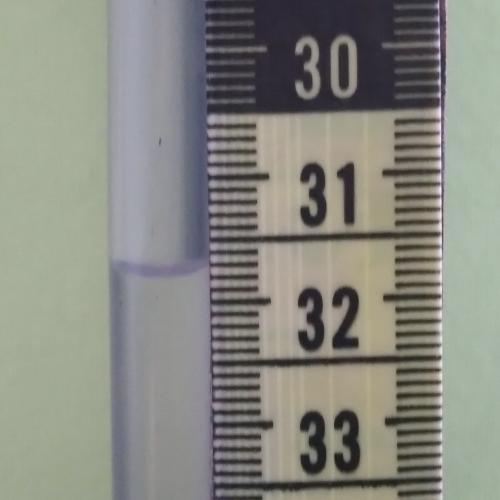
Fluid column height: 31.7 cm